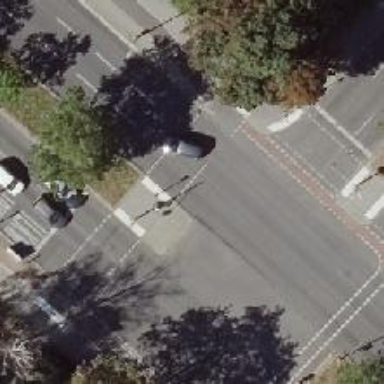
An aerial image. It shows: Crossing with traffic signals.